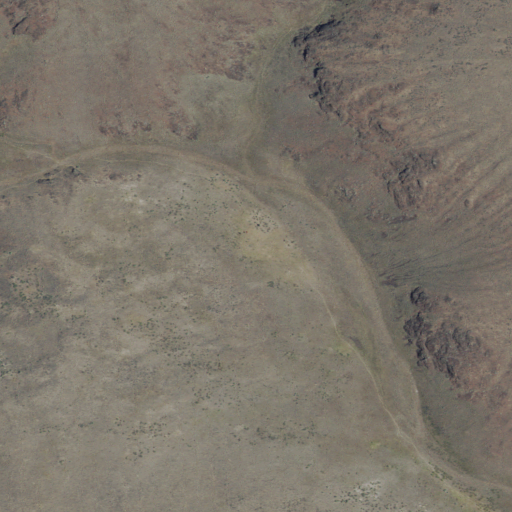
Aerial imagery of valley in Oregon named Toppin Creek Canyon containing only shrub